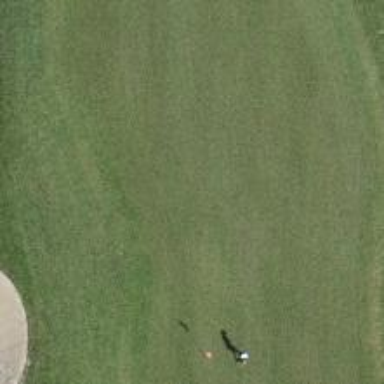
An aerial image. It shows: View of golf hole.